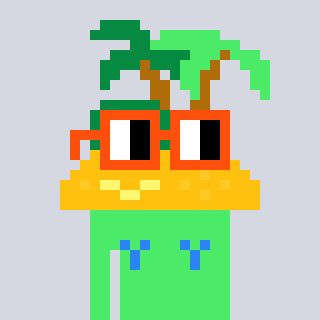
a pixel art character with square orange glasses, a island-shaped head and a teal-colored body on a cool background